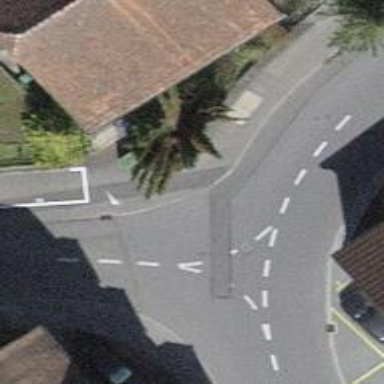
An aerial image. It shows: Kerb barrier.